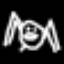
Label: frog